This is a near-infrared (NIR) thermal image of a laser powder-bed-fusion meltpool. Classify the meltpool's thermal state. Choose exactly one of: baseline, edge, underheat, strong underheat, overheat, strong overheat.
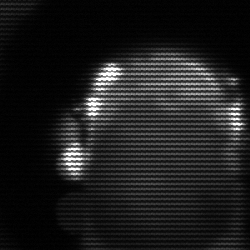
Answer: baseline